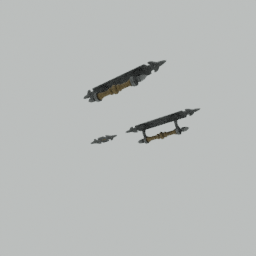
Label: mechanical